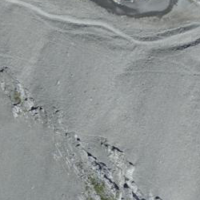
EUNIS habitat code: 48
Species observed at this site:
Pyrrhocorax graculus
Gypaetus barbatus
Rupicapra rupicapra
Capra ibex